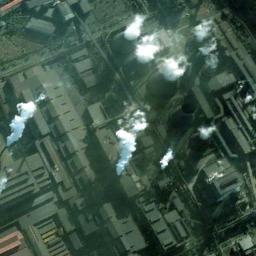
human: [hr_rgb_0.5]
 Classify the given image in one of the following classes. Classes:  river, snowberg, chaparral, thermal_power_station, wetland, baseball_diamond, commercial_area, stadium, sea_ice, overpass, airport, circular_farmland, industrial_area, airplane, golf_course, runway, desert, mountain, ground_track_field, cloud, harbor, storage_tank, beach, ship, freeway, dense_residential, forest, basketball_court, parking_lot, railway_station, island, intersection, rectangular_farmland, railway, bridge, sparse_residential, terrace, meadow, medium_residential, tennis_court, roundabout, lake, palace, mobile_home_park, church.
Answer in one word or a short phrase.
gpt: thermal_power_station